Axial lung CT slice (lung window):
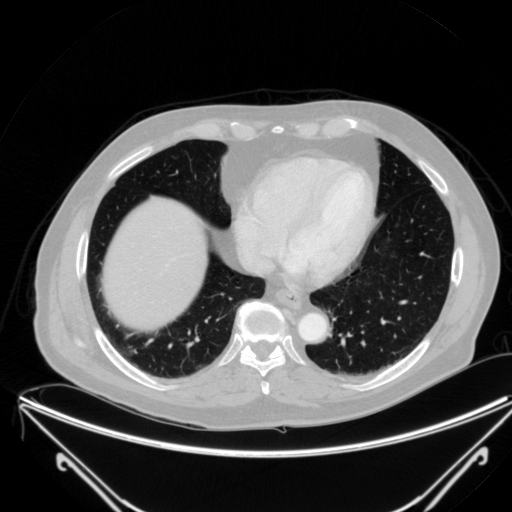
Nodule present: no